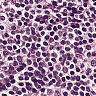
Metastatic tissue present: no